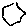
Label: hexagon